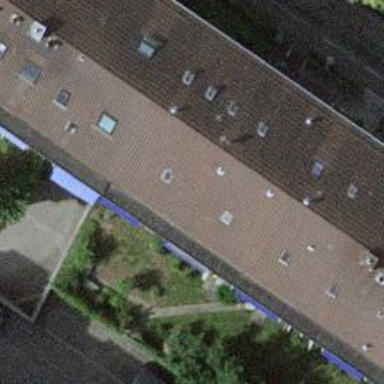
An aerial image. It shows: Gabled apartment building with roof made of maroon roof tiles. The roof orientation is across.